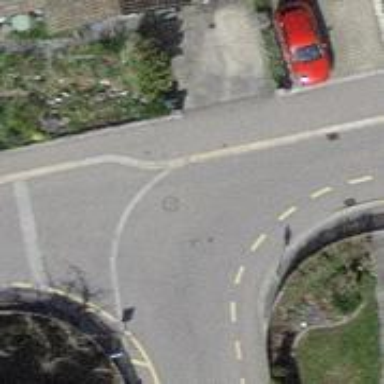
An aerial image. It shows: Residential road with asphalt surface. There is opposite lane cycleway on the left side.